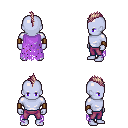
a pixel art fantasy rpg character, male body template, dark elf, purple skin, maroon tattered cape, magenta pants, white blonde mohawk hairstyle, leather bracers, four views (front, back, left, right), 2x2 character sprite sheet, small pixel art, hard edges, no anti-aliasing